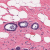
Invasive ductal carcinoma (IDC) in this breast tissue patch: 0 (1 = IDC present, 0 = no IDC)